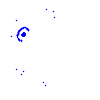
Particle: proton